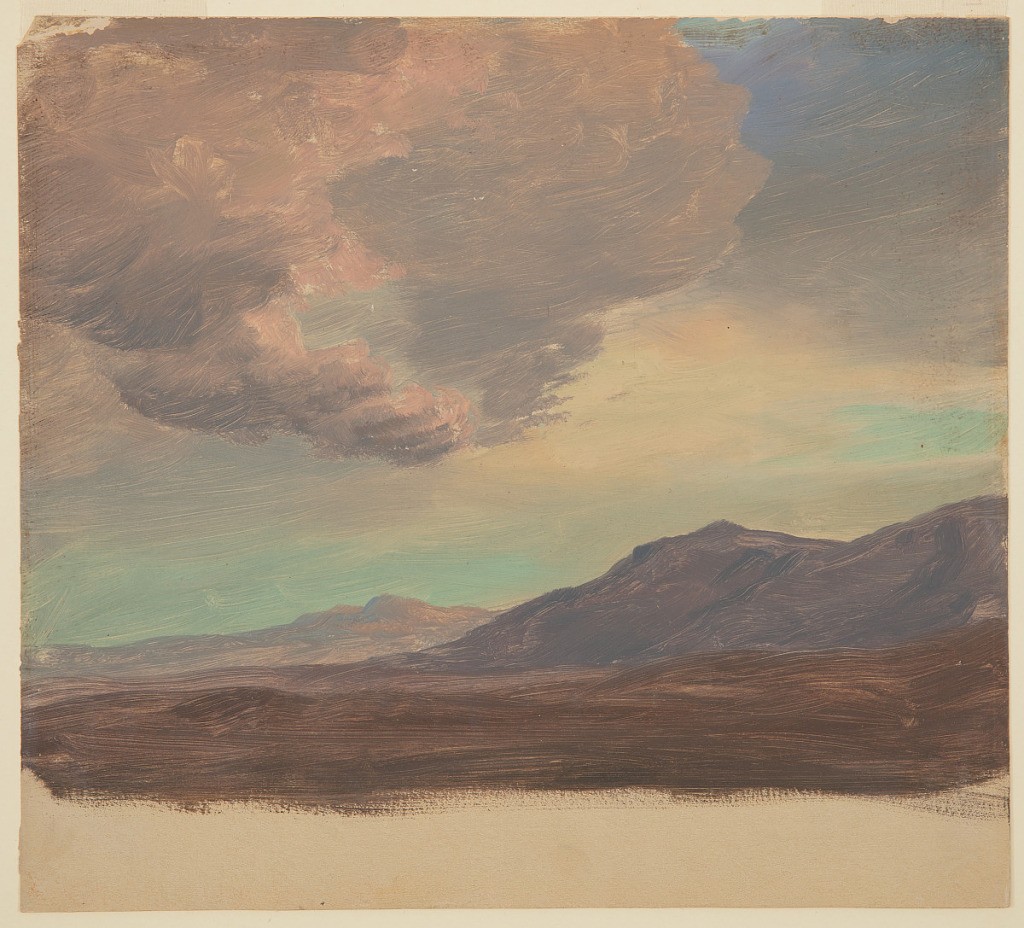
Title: Mountains at Sunset
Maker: Frederic Edwin Church, American, 1826–1900
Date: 1868 - 1880
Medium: Oil paint and graphite on paperboard
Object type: drawing
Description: Landscape sketch of a mountain range extending obliquely into the distance with pinkish, billowing clouds in the blue-green sky above. Dark, seemingly wooded terrain comprises foreground while a sharp peak at center right serves as a focal point. Cream-colored ground visible along lower margin.